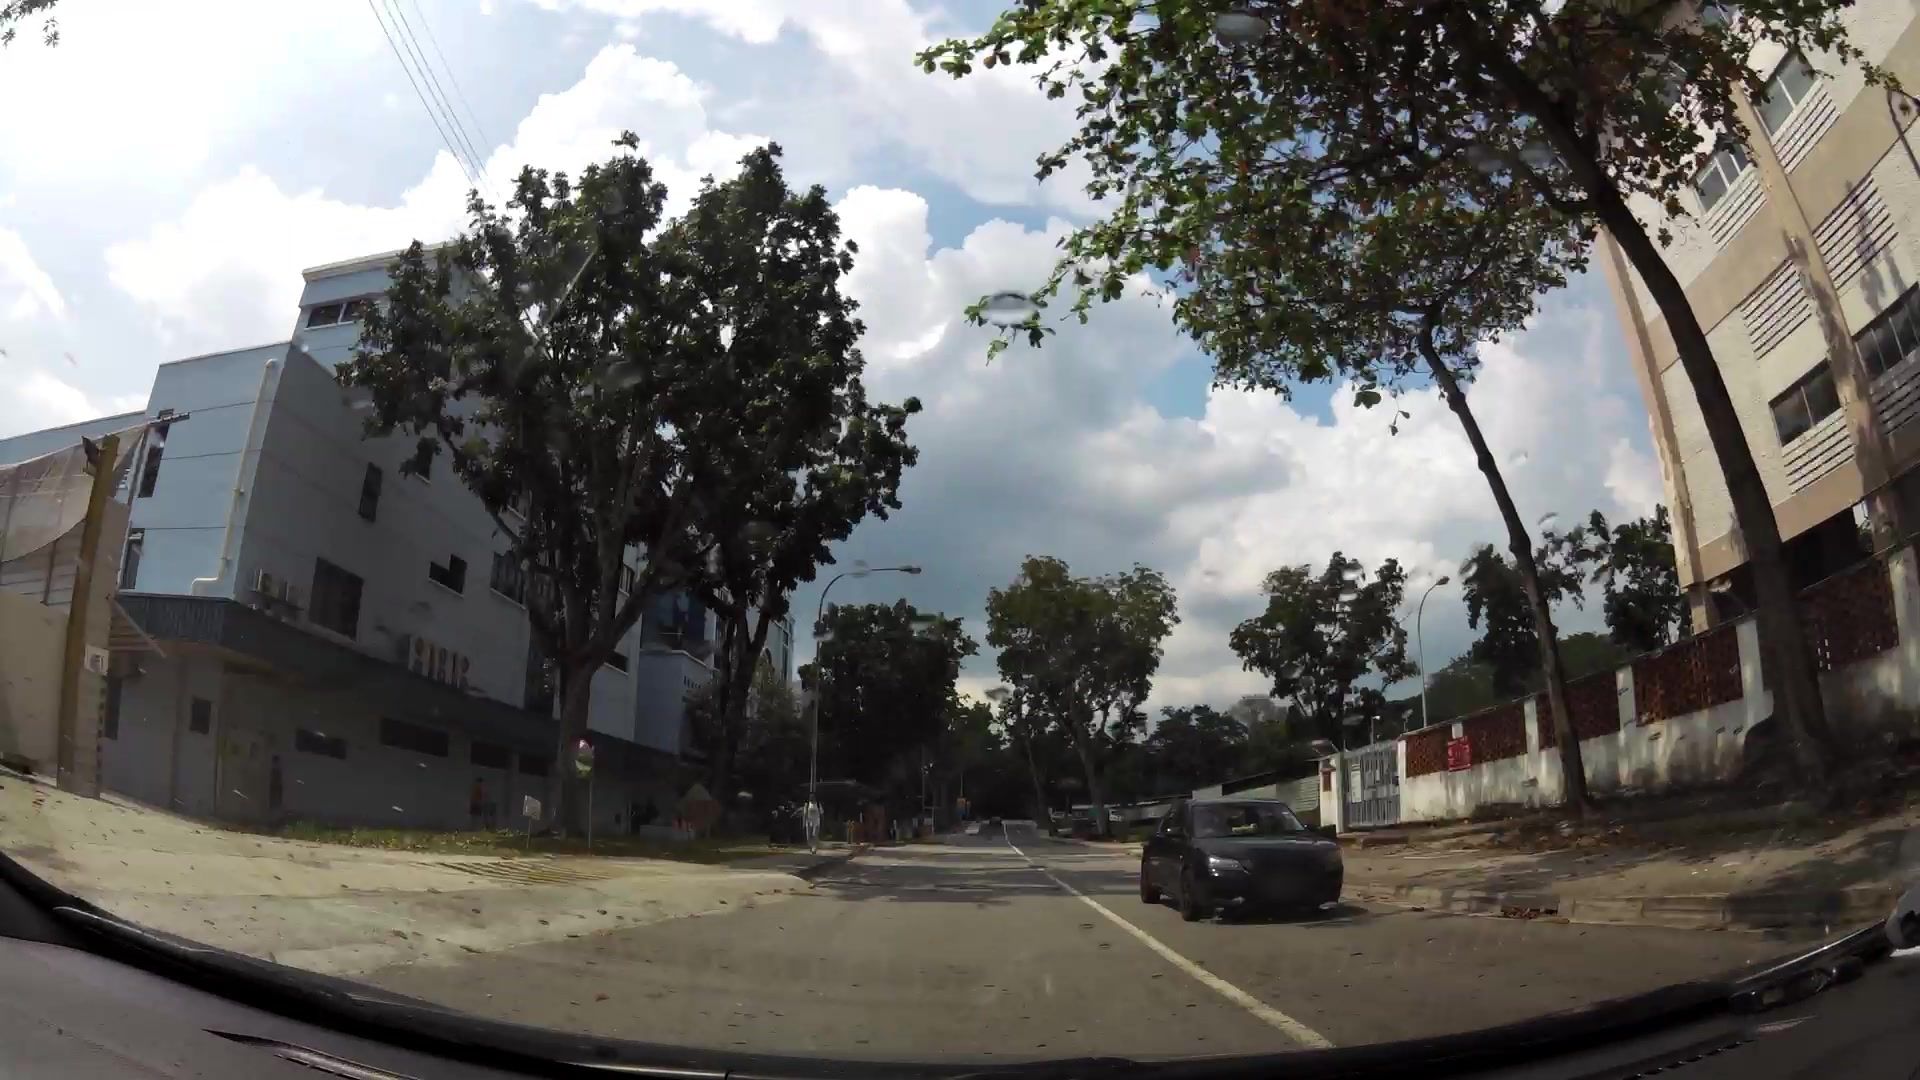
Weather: clear
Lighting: day
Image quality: good
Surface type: driving surface
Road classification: service
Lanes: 2
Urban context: urban centre
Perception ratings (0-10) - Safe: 0.61, Lively: 6.47, Beautiful: 1.94, Boring: 6.51, Depressing: 6.53, Wealthy: 2.4